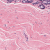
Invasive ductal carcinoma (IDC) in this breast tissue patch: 0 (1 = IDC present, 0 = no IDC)